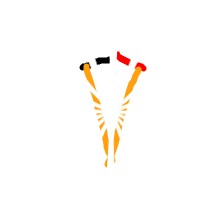
Shape: kite